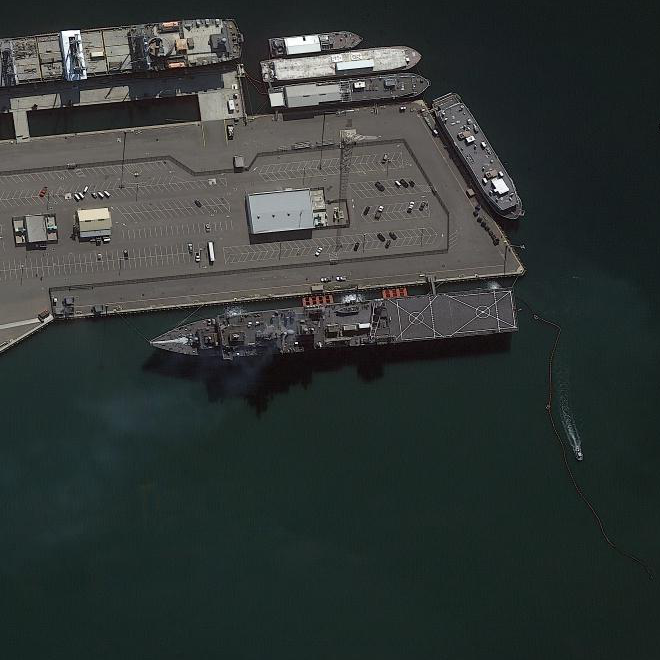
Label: combat